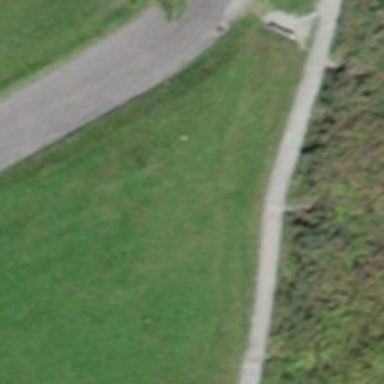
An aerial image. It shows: Bench.